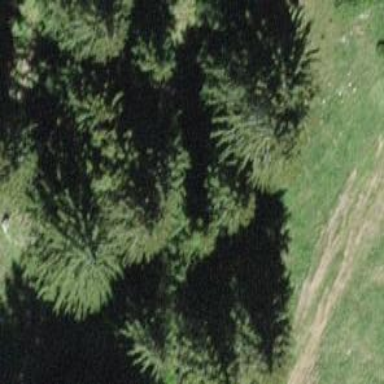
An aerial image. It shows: Needle-leaved tree in nature.